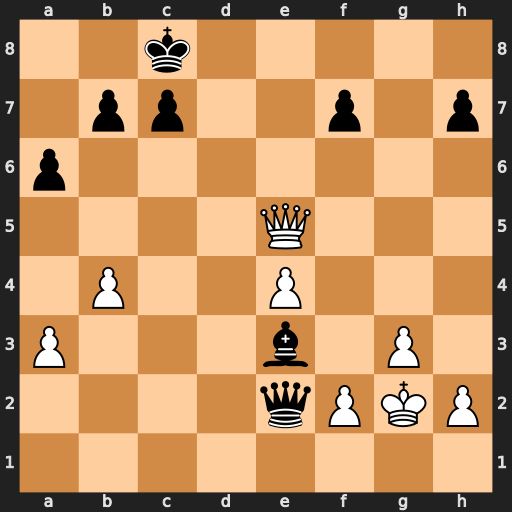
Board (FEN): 2k5/1pp2p1p/p7/4Q3/1P2P3/P3b1P1/4qPKP/8
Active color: w
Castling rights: -
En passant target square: -
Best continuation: Qe8#